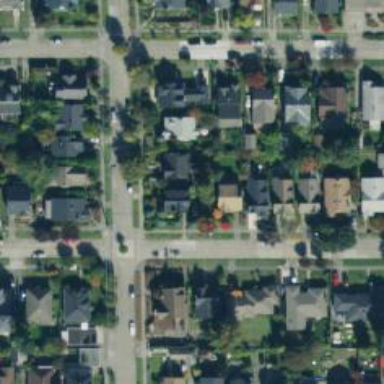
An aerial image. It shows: Residential road with separate sidewalk.